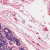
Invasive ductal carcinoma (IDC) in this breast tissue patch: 0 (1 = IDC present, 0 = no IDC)